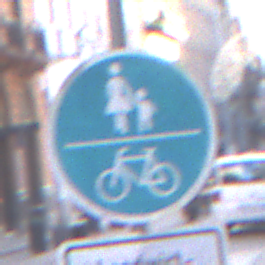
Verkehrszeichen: GemeinsamerGehUndRadweg
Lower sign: BesondereFahrzeugeUndTransportgueter6
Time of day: SunriseSunset
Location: Outdoor (Urban)
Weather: PartlyCloudy
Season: NotSpecified
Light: Natural